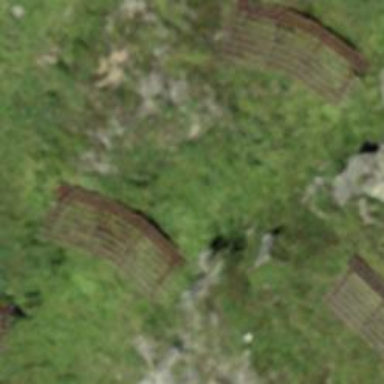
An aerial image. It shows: Man-made structure for avalanche protection.